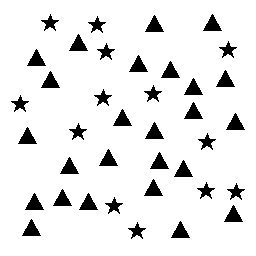
Squares: 0
Triangles: 25
Stars: 13
Total shapes: 38